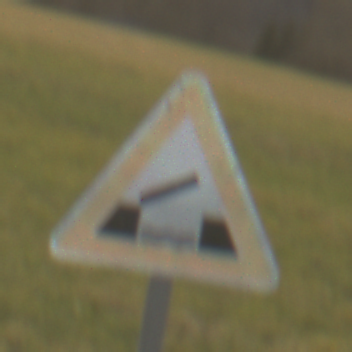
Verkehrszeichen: BeweglicheBruecke
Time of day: SunriseSunset
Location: Outdoor (Nature)
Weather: PartlyCloudy
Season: NotSpecified
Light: Natural